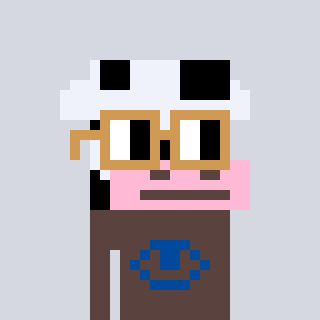
a pixel art character with square brown glasses, a cow-shaped head and a darkbrown-colored body on a cool background